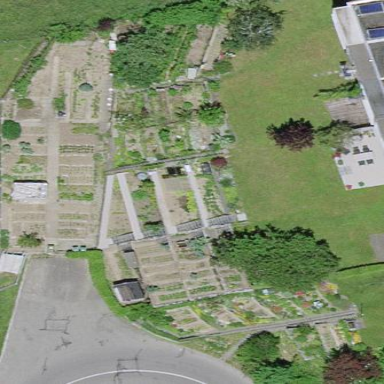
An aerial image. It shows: Area designated for allotments.